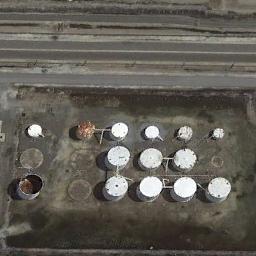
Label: storage_tank